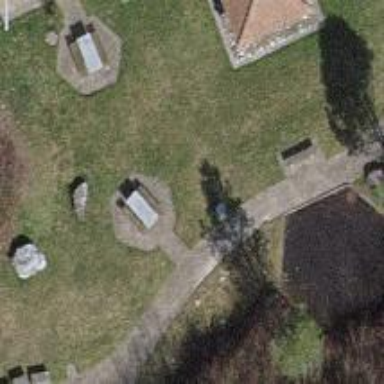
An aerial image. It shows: Picnic table located in leisure land area.